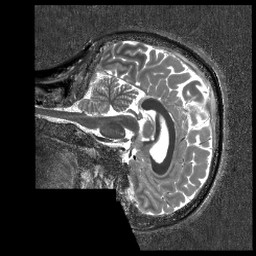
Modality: T1w
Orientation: sagittal